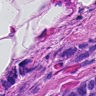
Metastatic tissue present: yes